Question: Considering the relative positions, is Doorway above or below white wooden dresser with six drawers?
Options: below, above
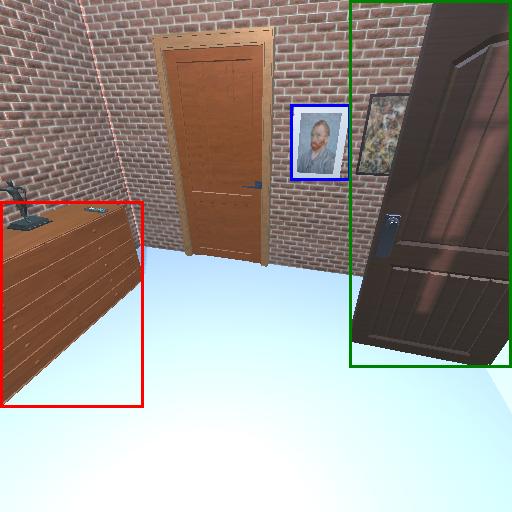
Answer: below